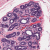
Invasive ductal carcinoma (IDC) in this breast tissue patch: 0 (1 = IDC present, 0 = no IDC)